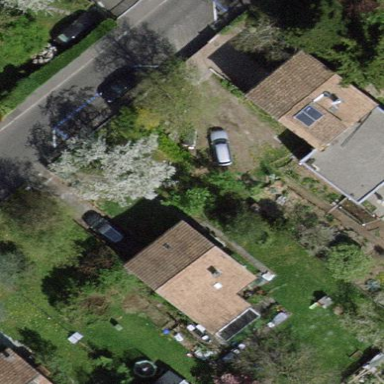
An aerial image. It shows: Garden enclosed by fence.